Question: I've a binary image containing an object as illustrated in the figure below. The 'centerline' of the object is depicted in 'red'. For each pixel belonging to the object, I would like to relabel it with a color. For instance, pixels whose orthogonal distance to the centerline are half of the distance to the object boundary from the centerline, should be labeled 'blue', otherwise 'green'. An illustration is given below. Any ideas?
Also, how could I fit a 1D 'gaussian' centered in the object 'centerline' and 'orthogonal' to it?

The image in full resolution can be found under: <URL>
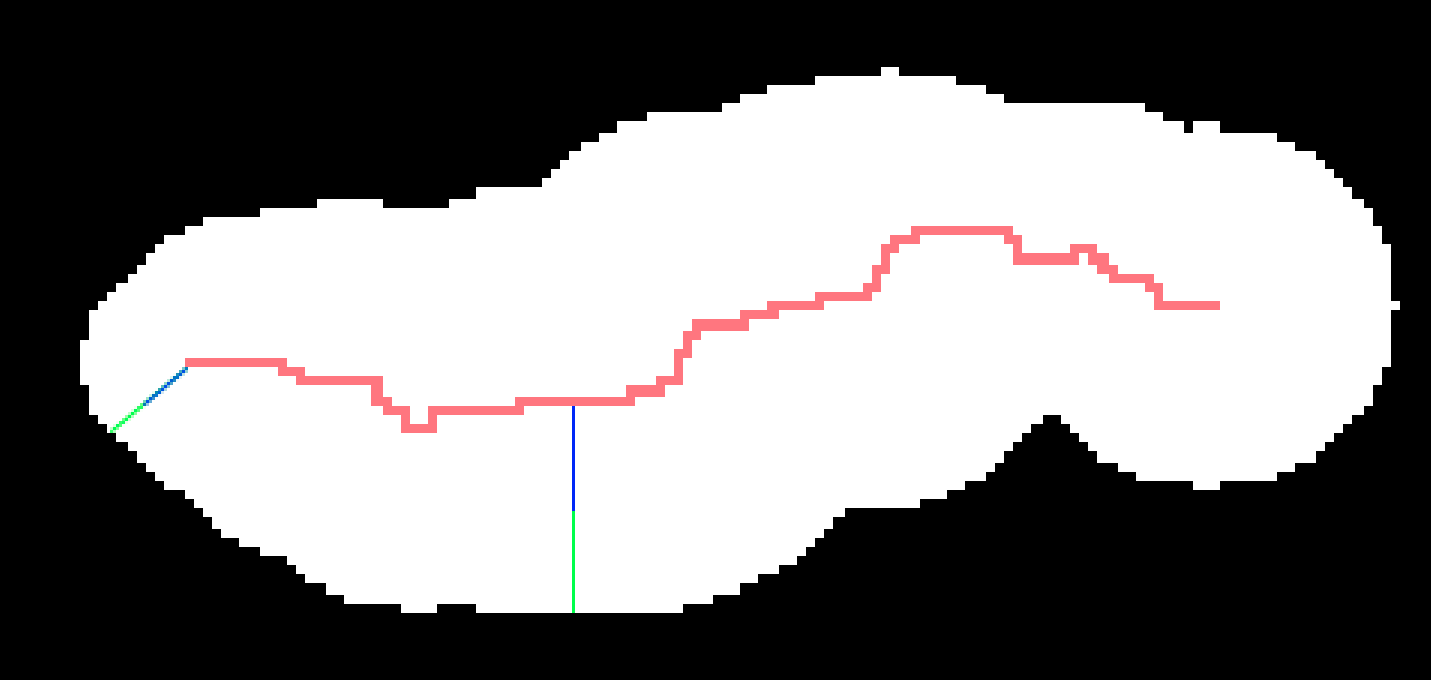
Answer: Here is what comes to mind (providing you have the Image Processing Toolbox):
Create two binary images, one 'BWin' with 1 (true) pixels at the location of your red line, and one 'BWout' that is the opposite of your white region (1 the region and 0 (false) inside).
Like this:
'BWin':

'BWout':

Then apply the euclidean transform to both using <URL>:
'''
Din = bwdist(BWin);
Dout = bwdist(BWout);
'''
You now have two images with pixel intensities that represent the euclidean distance to the closest non-0 pixel.
Now subtract both, the values of the difference will be positive on one side of the equidistance and negative on the other side:
'''
blueMask=Din-Dout>0;
greenMask=~BWout & blueMask;
'''
You can then populate the RGB layer using the masks:
'''
Result=zeros(size(II));
Result(:,:,1)=BWin;
Result(:,:,2)=greenMask;
Result(:,:,3)=~blueMask & ~BWin;
imshow(Result);
'''